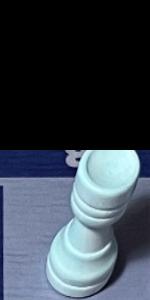
Label: Rook_White